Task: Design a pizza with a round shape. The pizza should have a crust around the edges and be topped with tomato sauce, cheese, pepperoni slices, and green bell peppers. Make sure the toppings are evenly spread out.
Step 207:
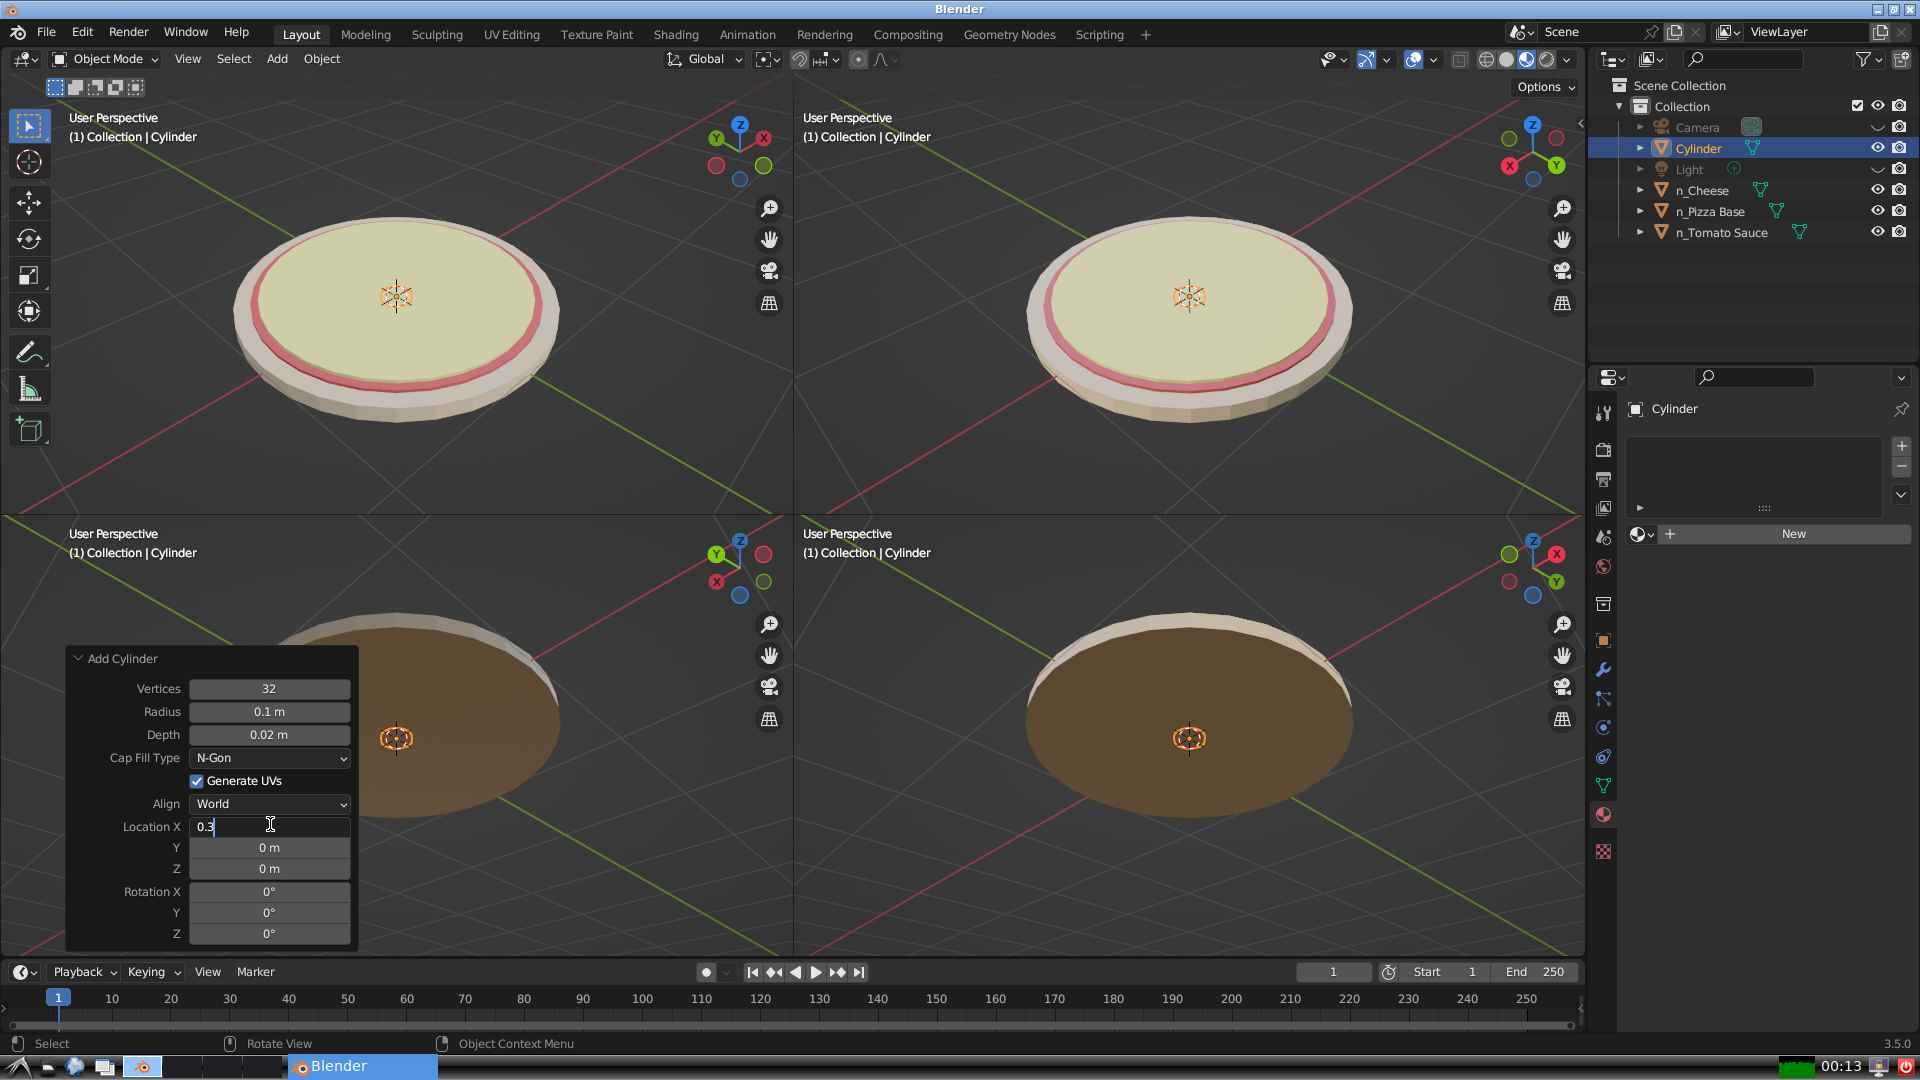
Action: {"key_press": ['Return']}